Question: I have created navigation menu in YUI 2.8 as below :

I have also animated tabs using CSS transitions. CSS transitions are not widely supported by browsers and my animations are not working in Opera, IE etc.
Since i'm already using YUI 2.8 on that page, can somebody tell me how do i animate those tabs?
When i click on any tab, it should expand in vertical dimension smoothly (animated).
Below are the properties of tabs which are going to change when i select any tab (Below properties of tabs should be animated) :
- - - -
Please note in above image :
- - -
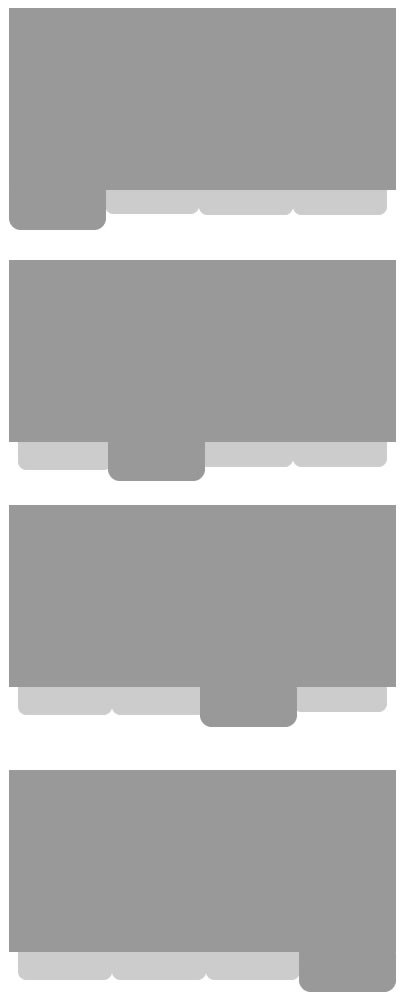
Answer: YUI has a nice <URL> that you can use and is cross browser. The code to implement animations is quite simple with YUI Anim since it handles most calculations you need for the transition. An example in your case would be:
'''
var tab1_open = new YAHOO.util.ColorAnim('tab1', {
padding : {to: 20},
marginLeft : {from: 0, to: 30},
marginTop : {from: 0, to 30},
backgroundColor : {from: '#999', to: '#cecece'},
borderColor : {to: '#000'}
}, 0.5);
'''
Then to start the animation simply call:
'''
tab1_open.animate();
'''